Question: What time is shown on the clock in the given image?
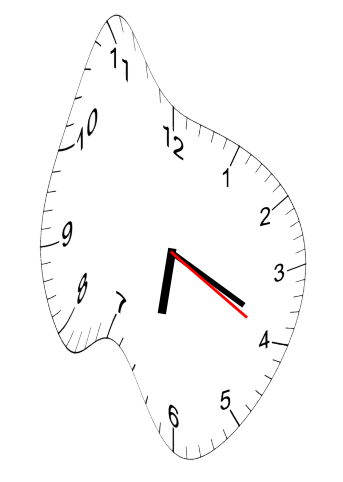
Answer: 06:19:20